Interaction volume radius: 10 \u00c5
Interaction volume height: 10 \u00c5
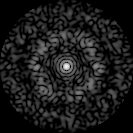
Disorder parameter: 0.8355